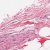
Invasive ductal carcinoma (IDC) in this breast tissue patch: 0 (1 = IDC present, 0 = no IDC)